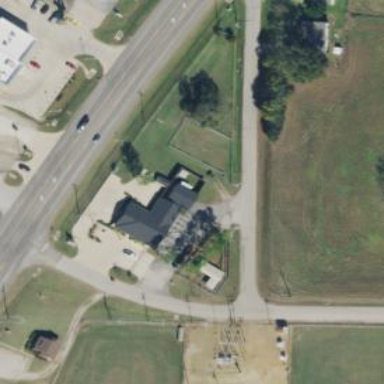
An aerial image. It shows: Veterinary facility.